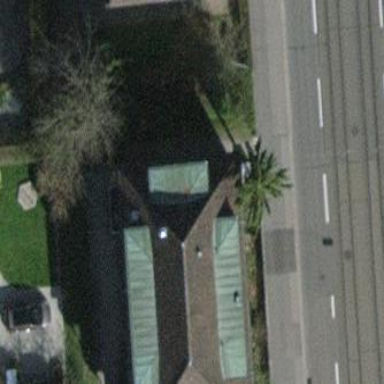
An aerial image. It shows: Apartment building with hipped roof.